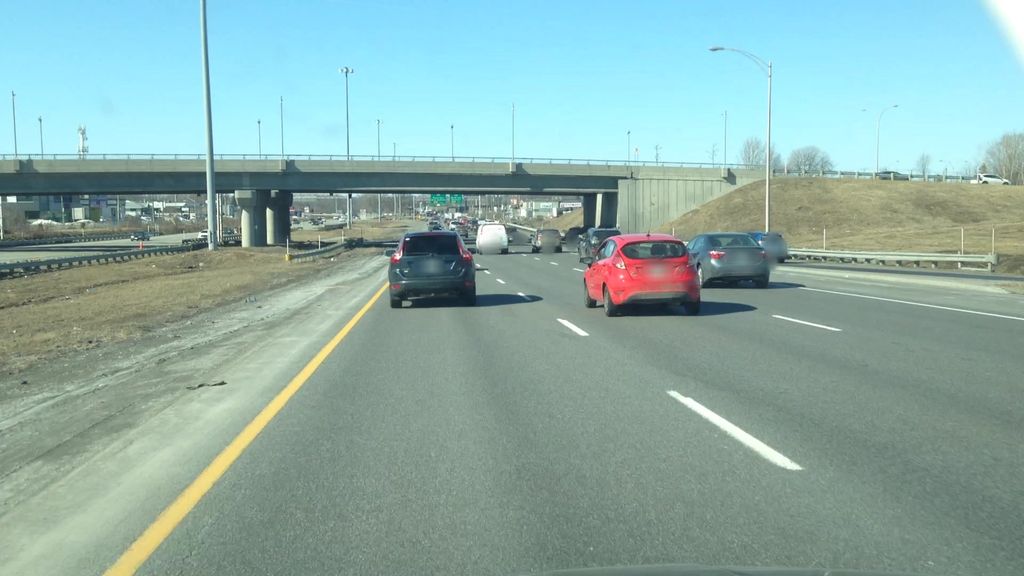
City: montreal